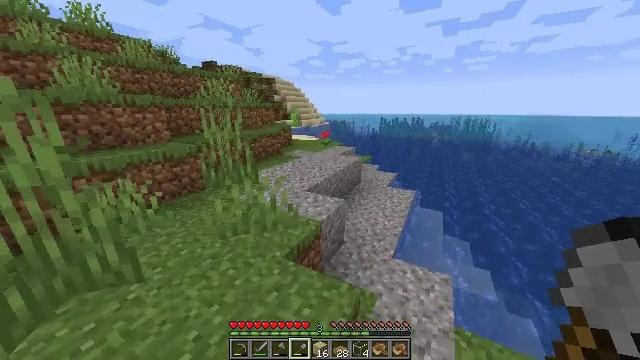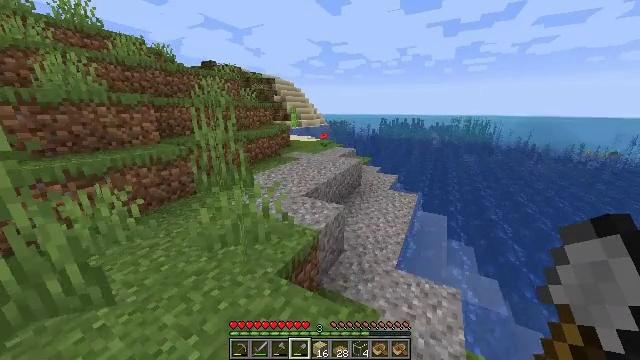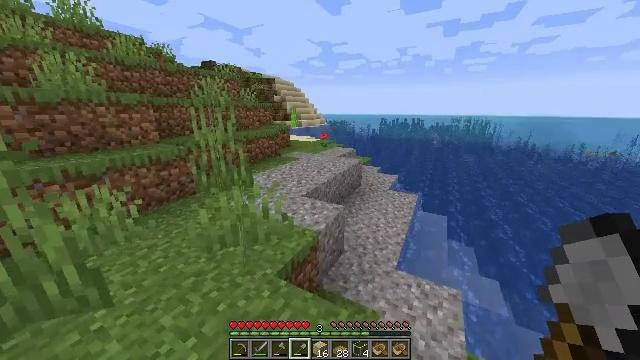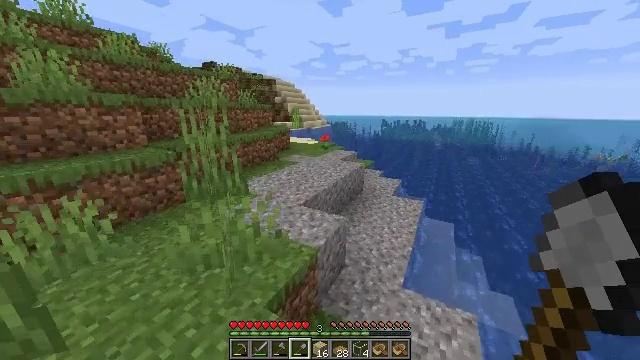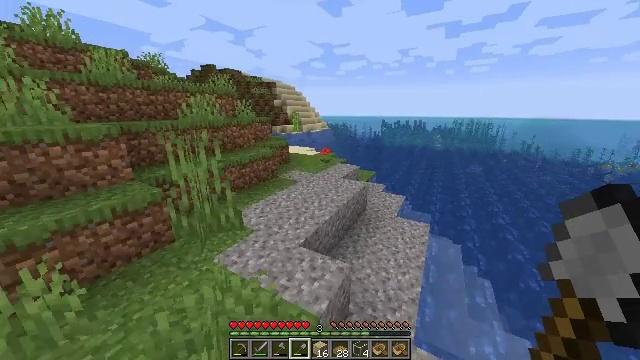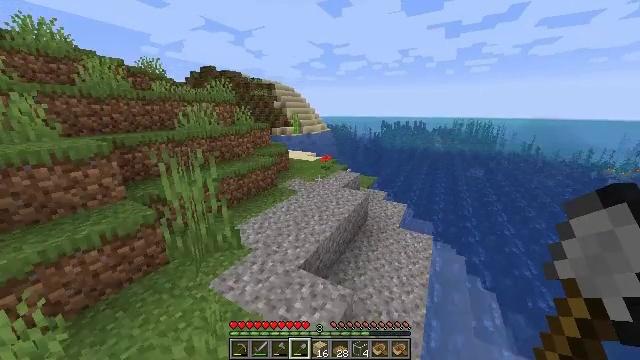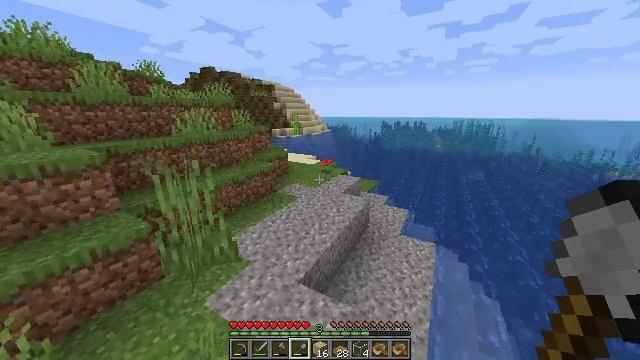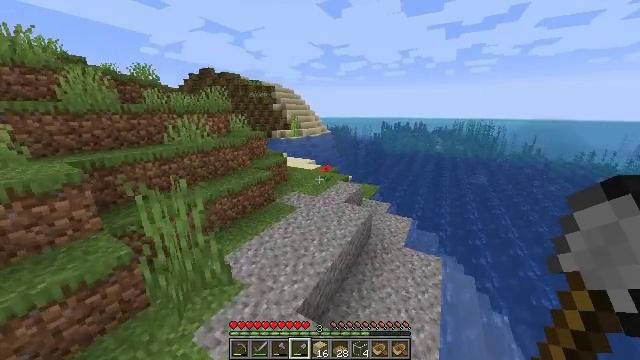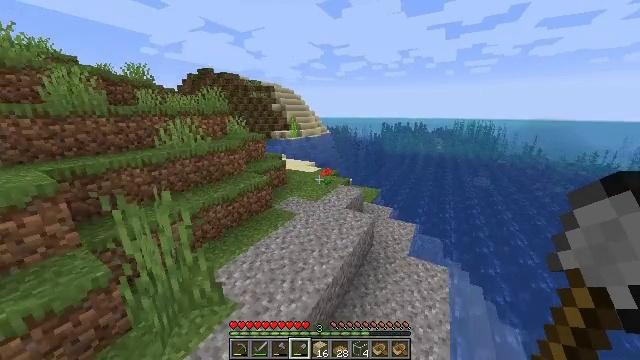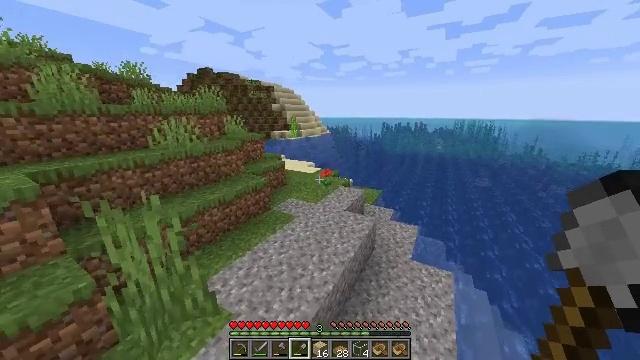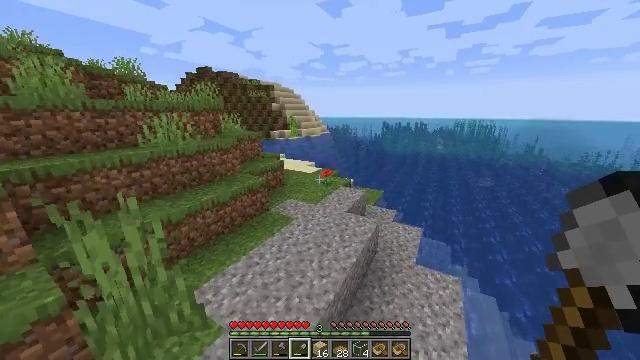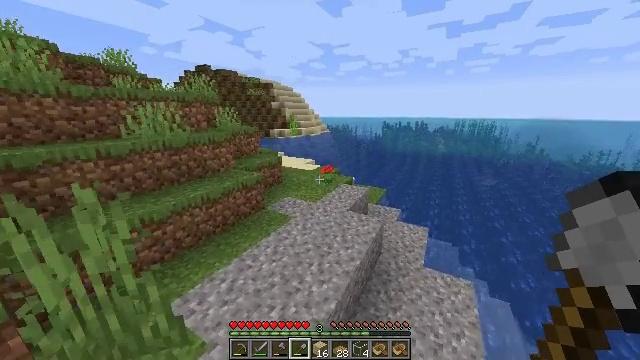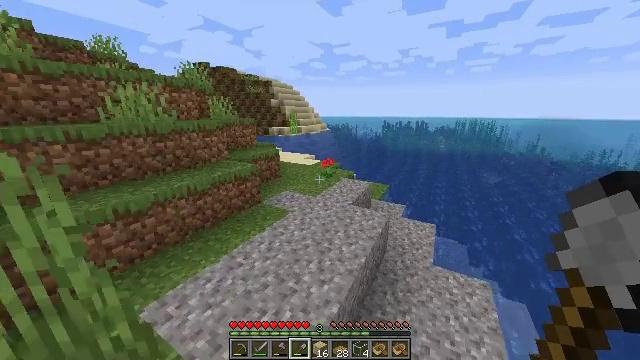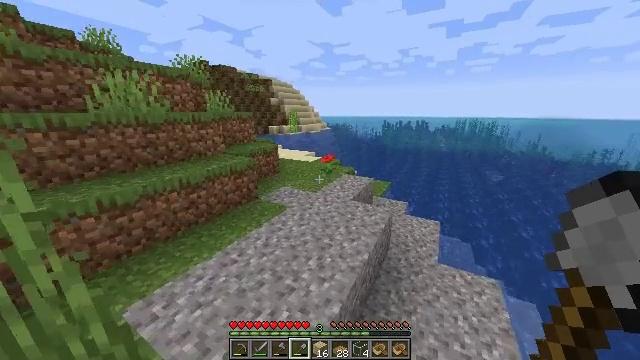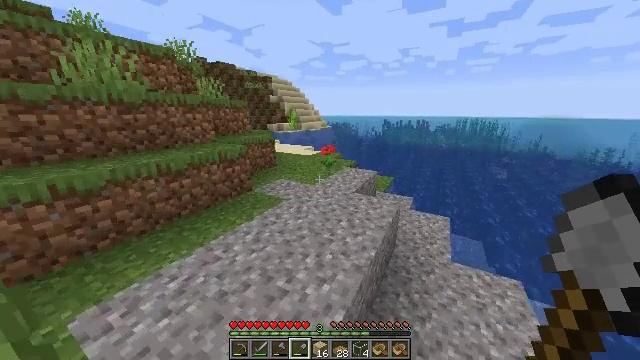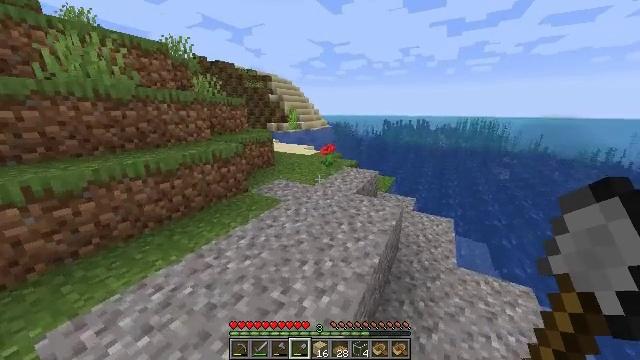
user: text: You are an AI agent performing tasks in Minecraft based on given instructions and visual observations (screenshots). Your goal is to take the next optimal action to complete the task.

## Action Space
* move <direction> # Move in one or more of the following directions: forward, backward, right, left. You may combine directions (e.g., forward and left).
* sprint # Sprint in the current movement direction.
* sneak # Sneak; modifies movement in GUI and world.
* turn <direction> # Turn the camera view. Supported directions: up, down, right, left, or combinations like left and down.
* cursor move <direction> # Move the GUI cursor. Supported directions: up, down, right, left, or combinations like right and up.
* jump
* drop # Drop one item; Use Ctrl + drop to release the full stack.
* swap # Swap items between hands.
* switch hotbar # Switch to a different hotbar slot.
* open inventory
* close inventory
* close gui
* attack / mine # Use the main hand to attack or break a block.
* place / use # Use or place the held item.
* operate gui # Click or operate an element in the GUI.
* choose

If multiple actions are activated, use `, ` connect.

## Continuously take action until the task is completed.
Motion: motion action
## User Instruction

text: Harvest sugar cane from the plant.
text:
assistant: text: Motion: move forward, sprint
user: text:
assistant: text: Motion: move forward, sprint
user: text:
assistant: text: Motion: move forward, sprint, jump
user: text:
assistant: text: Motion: move forward, sprint, jump
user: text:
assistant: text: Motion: move forward, sprint, jump
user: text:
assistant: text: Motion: move forward, sprint, jump
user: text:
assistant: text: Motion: move forward, sprint, jump
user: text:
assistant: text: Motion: move forward, sprint, jump
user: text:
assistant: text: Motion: move forward, sprint
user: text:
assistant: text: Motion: move forward, sprint
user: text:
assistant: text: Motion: move forward, sprint
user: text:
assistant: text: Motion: move forward, sprint
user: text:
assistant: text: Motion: move forward, sprint
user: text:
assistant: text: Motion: move forward, sprint
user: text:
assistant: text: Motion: move forward, sprint
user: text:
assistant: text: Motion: move forward, sprint
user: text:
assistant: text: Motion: move forward, sprint
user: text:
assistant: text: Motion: move forward, sprint, turn left
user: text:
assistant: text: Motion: move forward, sprint, turn left
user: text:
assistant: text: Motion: move forward, sprint, turn left
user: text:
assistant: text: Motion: move forward, sprint
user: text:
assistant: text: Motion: move forward, sprint
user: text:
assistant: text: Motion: move forward, sprint
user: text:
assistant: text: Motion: move forward, sprint
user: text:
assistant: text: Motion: move forward, sprint
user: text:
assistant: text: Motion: move forward, sprint
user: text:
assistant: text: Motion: move forward, sprint, turn left
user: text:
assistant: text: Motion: move forward, sprint, turn left
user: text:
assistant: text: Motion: move forward, sprint, turn left
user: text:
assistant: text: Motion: move forward, sprint, turn left